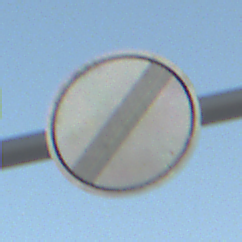
Verkehrszeichen: EndeSaemtlicherBegrenzungen
Umgebung: Outdoor, Nature
Tageszeit: SunriseSunset
Wetter: PartlyCloudy
Licht: Natural
Jahreszeit: NotSpecified
Kontrast: HighContrast